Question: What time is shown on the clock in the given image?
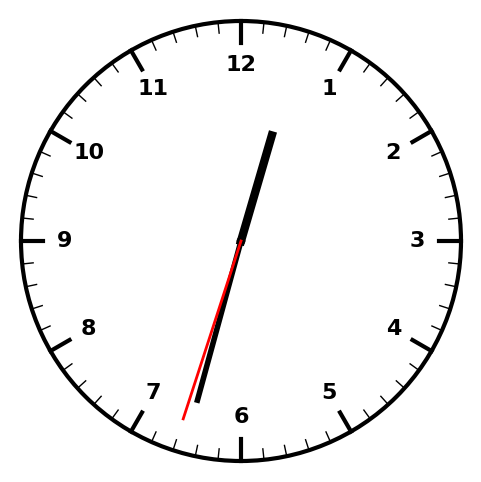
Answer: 12:32:33